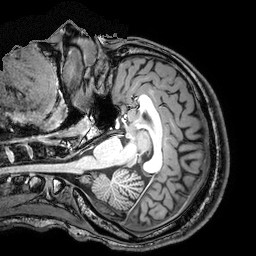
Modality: T1w
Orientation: coronal
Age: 21
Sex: male
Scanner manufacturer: philips
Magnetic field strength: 3 T
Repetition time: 8.16 s
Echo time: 3.734 s